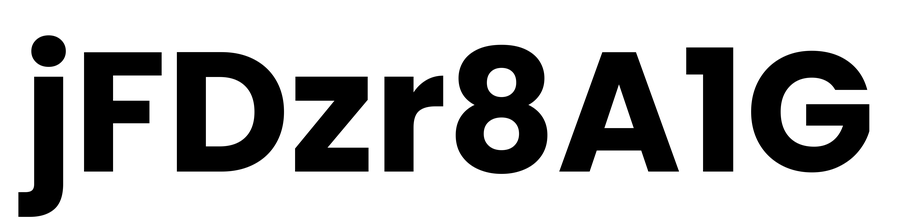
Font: Poppins-Bold